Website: slack
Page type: payment
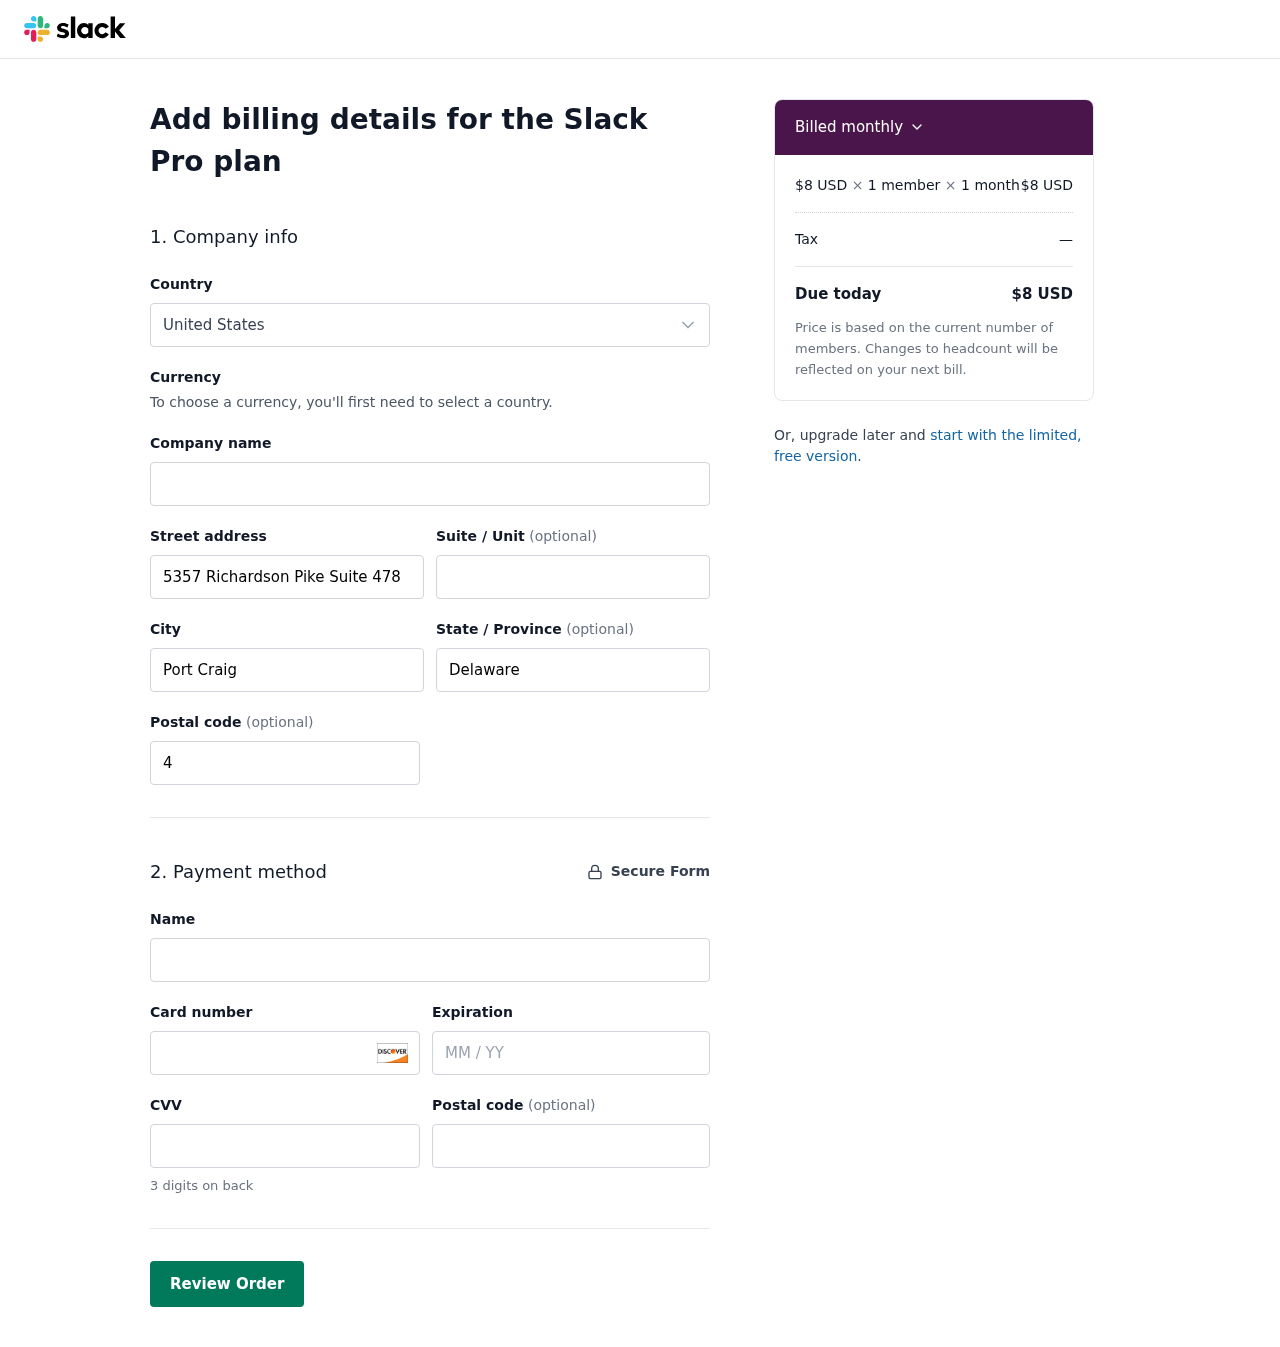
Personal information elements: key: PII_COUNTRY
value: United States
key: PII_STREET
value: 5357 Richardson Pike Suite 478
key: PII_CITY
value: Port Craig
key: PII_STATE
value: Delaware
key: PII_POSTCODE
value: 46541
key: PII_FULLNAME
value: Samantha Dickson
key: PII_CARD_NUMBER
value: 6569 7378 9286 6937
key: PII_CARD_EXPIRY
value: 11/28
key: PII_CARD_CVV
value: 296
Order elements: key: ORDER_PRICE_PER_MEMBER
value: $8 USD
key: ORDER_NUM_MEMBERS
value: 1 member
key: ORDER_NUM_MONTHS
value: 1 month
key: ORDER_SUBTOTAL
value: $8 USD
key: ORDER_TAX
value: —
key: ORDER_TOTAL
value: $8 USD